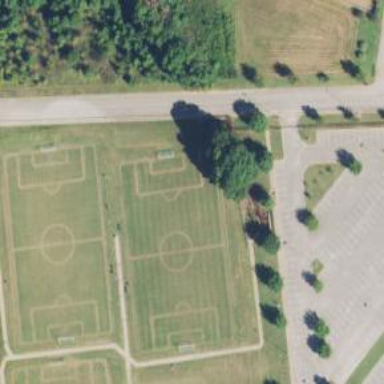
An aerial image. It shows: Grass pitch designated for soccer.